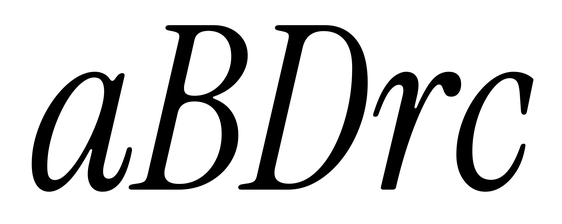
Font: InstrumentSerif-Italic